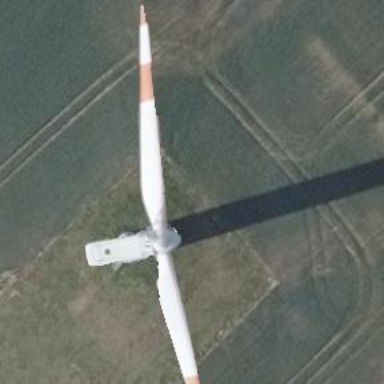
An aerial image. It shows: Wind generator powered by wind. The generator type is horizontal axis and it uses wind turbines.